Aerial crown-view tile of a tropical tree (Barro Colorado Island, Panama), acquired 20250616:
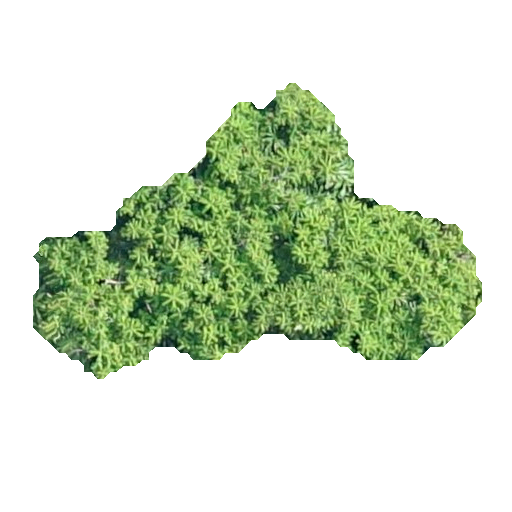
Species: Spondias mombin
GBIF accepted scientific name: Spondias mombin
Crown area: 110.11 m²